Question: Given the first 35 numbers in a 36-square grid, find the smallest positive integer such that all the numbers in the 36-square grid can be divided into two parts of 18 numbers + 18 numbers, where the sum of the two parts is equal.
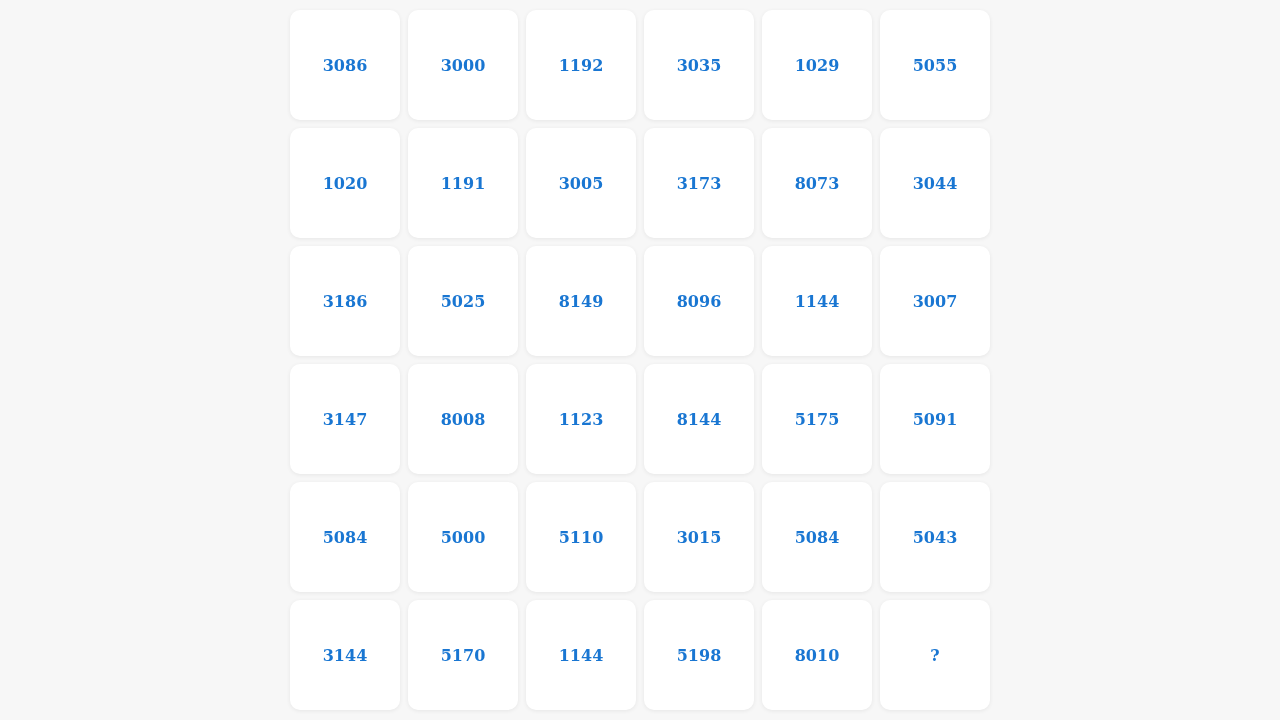
Answer: 0